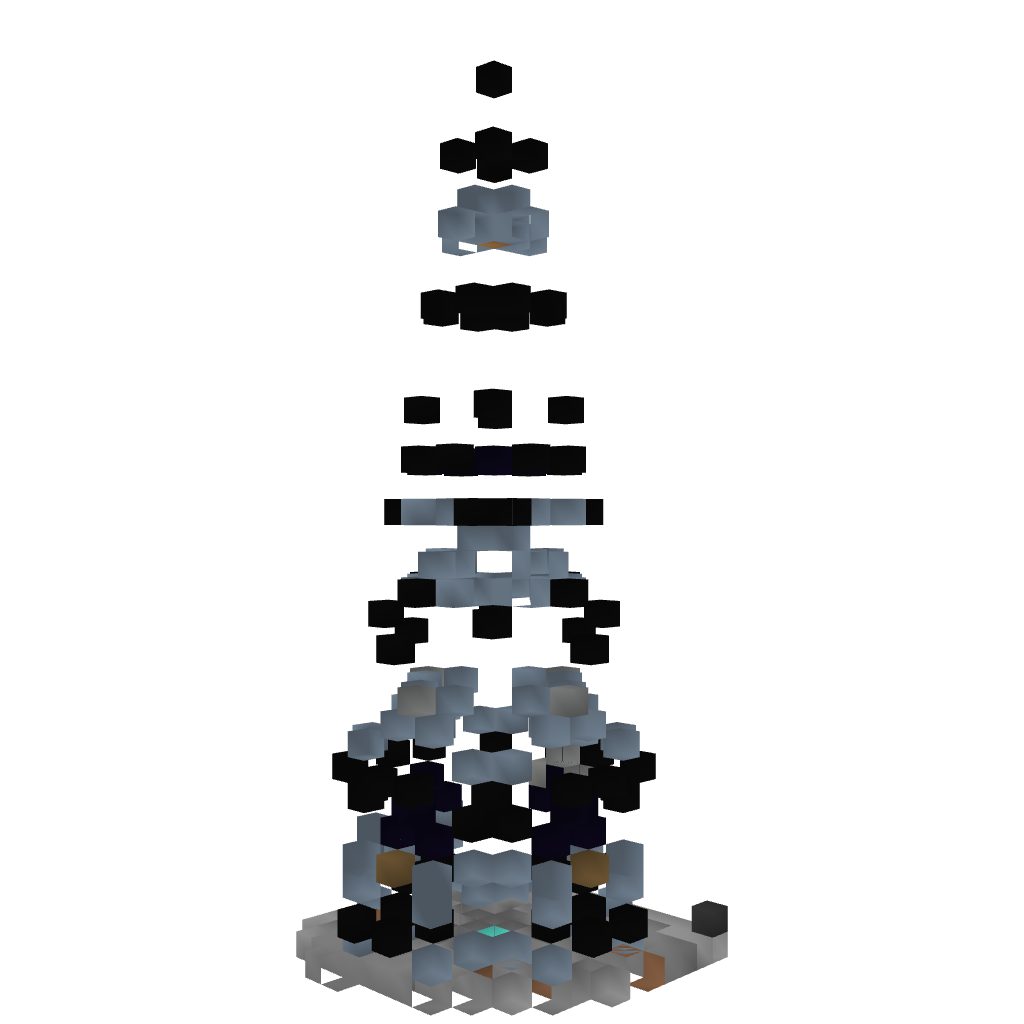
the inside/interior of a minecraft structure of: Magician Tower